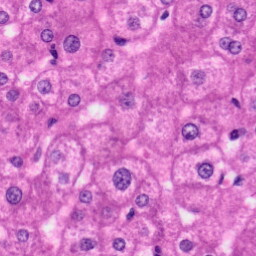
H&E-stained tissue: Liver